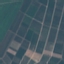
Land use / land cover: PermanentCrop